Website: slack
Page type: payment
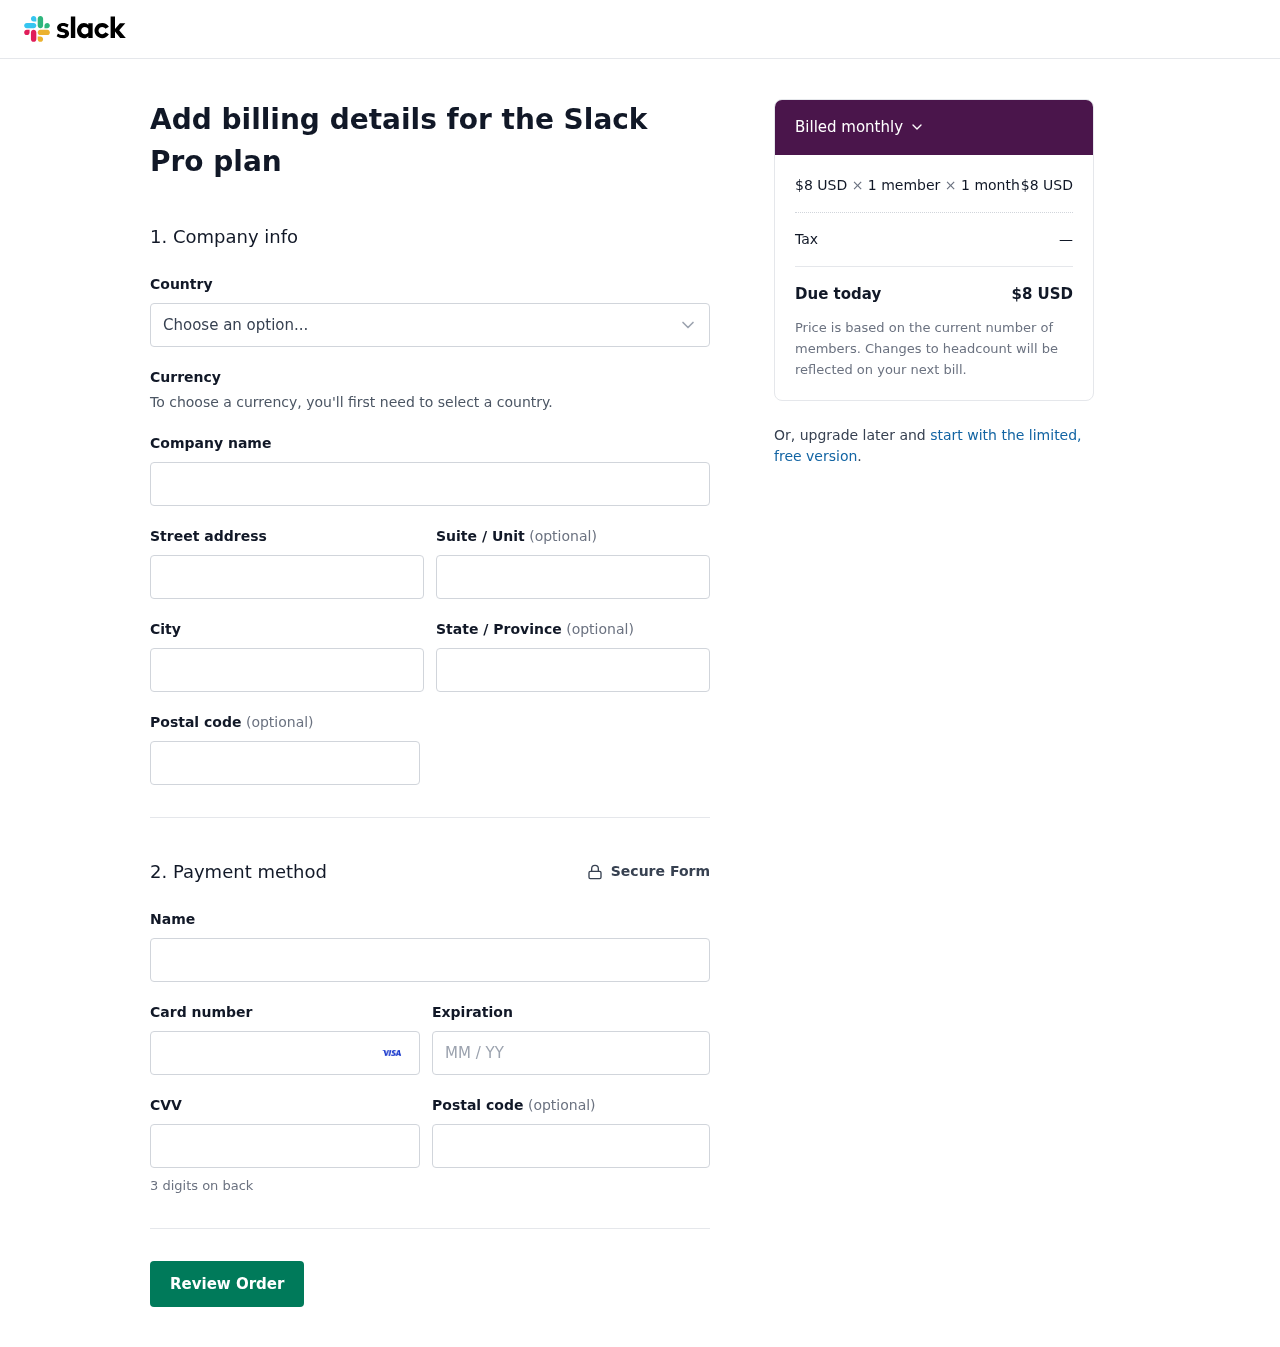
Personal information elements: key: PII_COUNTRY
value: United States
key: PII_STREET
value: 1492 Moses Mountains
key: PII_CITY
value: Edwardport
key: PII_STATE
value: Wisconsin
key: PII_POSTCODE
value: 90335
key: PII_FULLNAME
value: April Rodriguez
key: PII_CARD_NUMBER
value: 4093 3634 5683 4326
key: PII_CARD_EXPIRY
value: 02/26
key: PII_CARD_CVV
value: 780
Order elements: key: ORDER_PRICE_PER_MEMBER
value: $8 USD
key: ORDER_NUM_MEMBERS
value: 1 member
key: ORDER_NUM_MONTHS
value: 1 month
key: ORDER_SUBTOTAL
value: $8 USD
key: ORDER_TAX
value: —
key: ORDER_TOTAL
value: $8 USD